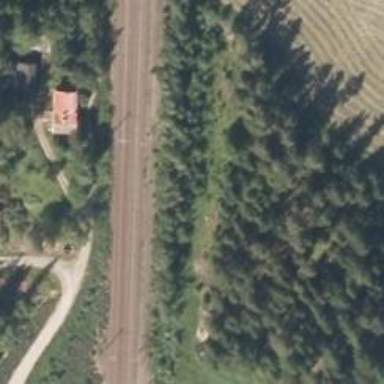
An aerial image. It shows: Railway with continuous electrified contact line.